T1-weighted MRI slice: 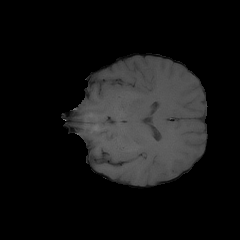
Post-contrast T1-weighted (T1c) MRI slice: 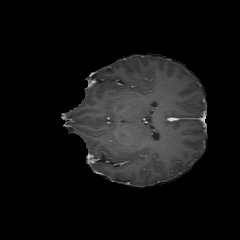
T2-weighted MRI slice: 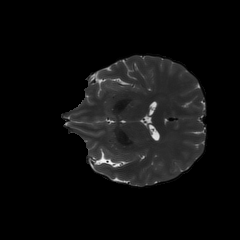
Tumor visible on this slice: no